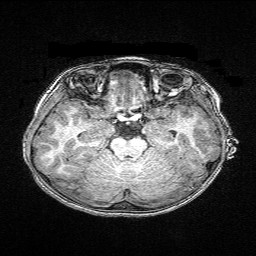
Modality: T1w
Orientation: coronal